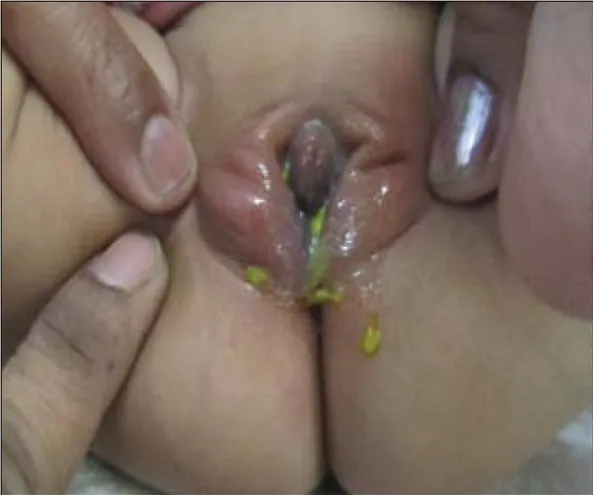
Local examination of the perineum showing stools from the vestibule, Surrounding inflammation and normal anus.
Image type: medical_photograph (other_medical_photograph)